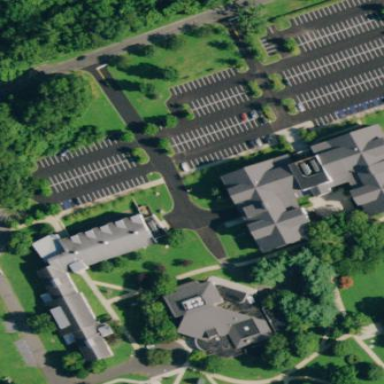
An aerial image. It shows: College building.